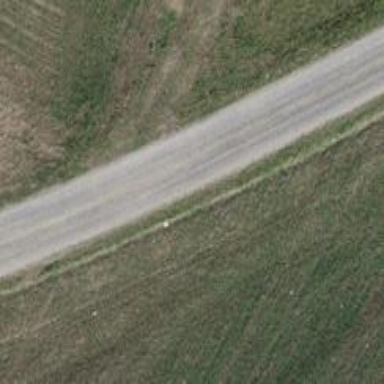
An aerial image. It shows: Well-maintained track road of grade 1.